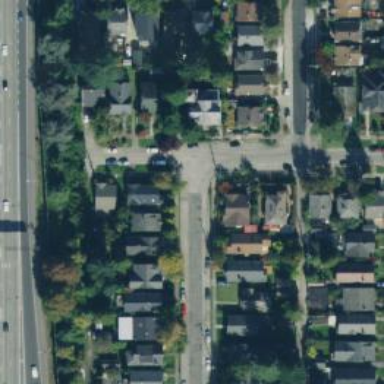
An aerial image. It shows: Residential road with separate sidewalk.